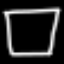
Label: square